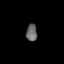
Tissue: prostate
Cell type: T cells
Senescence score: 0.3116
Nuclear area (px): 183
Mean DAPI intensity: 102.333